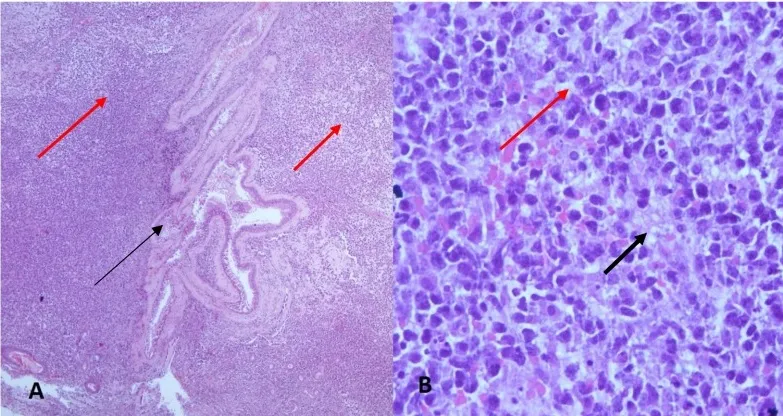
Ethmoid sinus biopsy specimen A: H&E stain (100x) showed a piece of lymphoid tissue covered by respiratory epithelium (black arrow) and the stroma was densely infiltrated by neoplastic lymphoid cells (red arrows) B: H&E stain (400x) showed dense infiltration of the stroma with neoplastic lymphoid cells. There were prominent scattered areas of necrosis and apoptotic bodies seen (black arrow).
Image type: pathology (h&e)